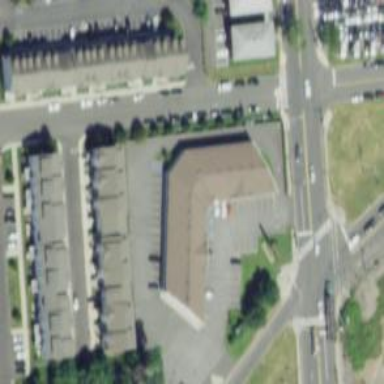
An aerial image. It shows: Building that is motel.